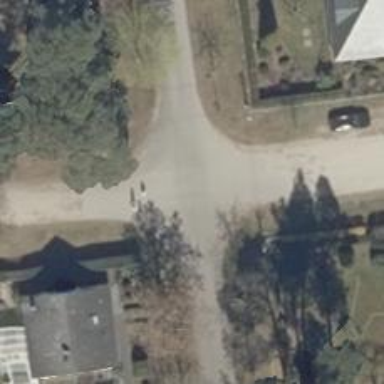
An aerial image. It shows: Residential road with asphalt surface.